Question: I have a task that if the header of a column is "Jan-00", the entire column should be deleted. And there are many columns like this in the worksheet. Jan-00 appears because of invalid formula which is automatically filled in when a column is inserted (I can't change the formula but only delete the columns). A screen shot of the table is attached below.

This is the corrected code:
'''
For i = LastColumn to i+1 step -1
If ActiveSheet.Cells(1, i) = 0 And IsDate(ActiveSheet.Cells(1, i).Value) Then
Columns(i).EntireColumn.Delete
Else
End If
Next i
'''
I think the problem here is the point out the correct format of Jan-00? Any advise would be appreciated. Thanks!
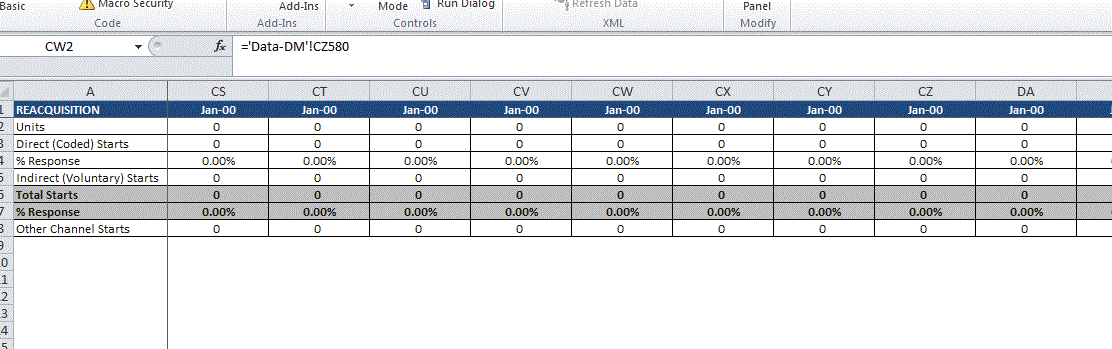
Answer: '''
Option Explicit
Public Sub TestMe()
Dim i As Long
dim k as long: k = 1
Dim LastColumn As Long: LastColumn = 6
For i = LastColumn To k Step -1
If ActiveSheet.Cells(1, i) = 0 And IsDate(ActiveSheet.Cells(1, i).Value) Then
Columns(i).EntireColumn.Delete
Else
End If
Next i
End Sub
'''
You have error in the way you reference cells. It should not be 'Cells.Value(1,i)' but as shown. Furthermore, I have added a check for the format, whether it is date.